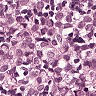
Metastatic tissue present: yes